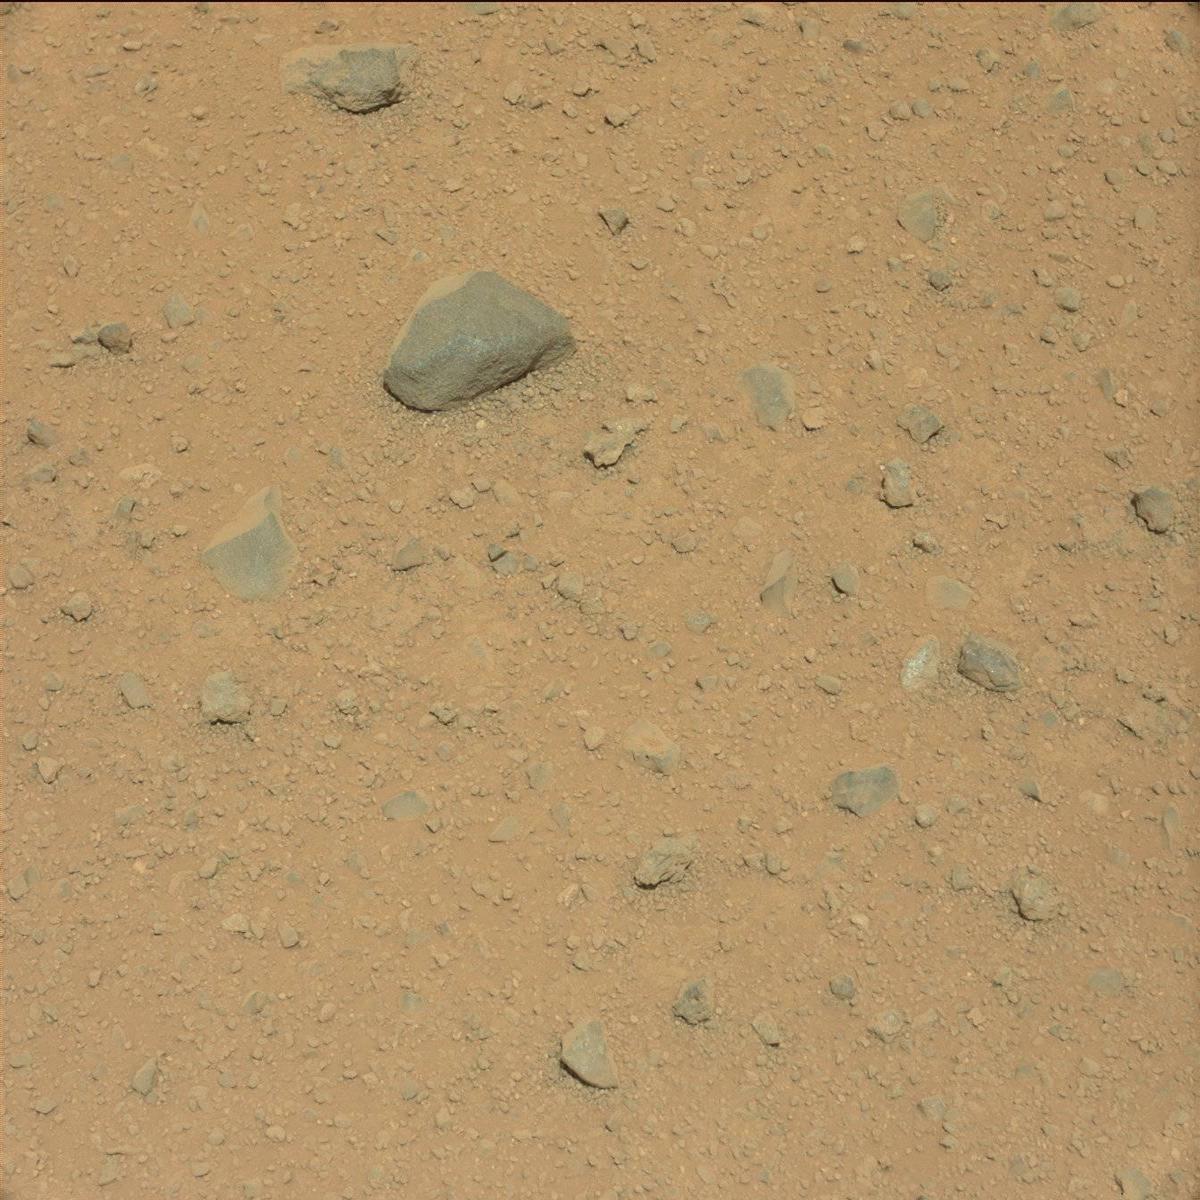
Terrain classes present: Bedrock, Rock, Sand / Soil